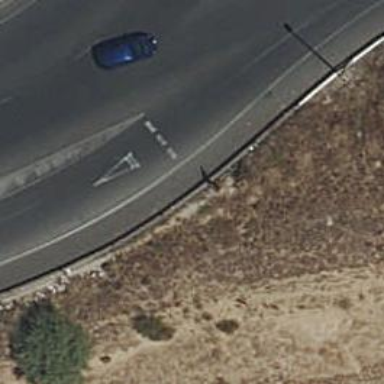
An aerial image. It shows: Road with "give way" sign.